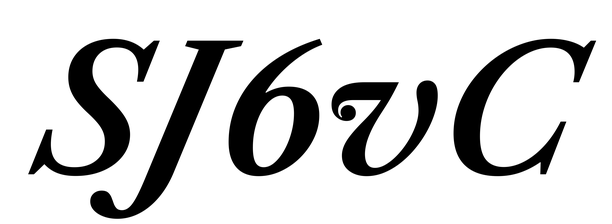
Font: LibreCaslonText-Italic_SemiBold_Italic